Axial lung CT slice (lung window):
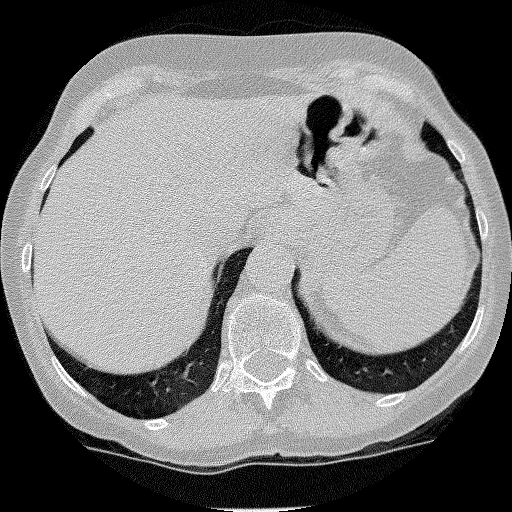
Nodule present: no